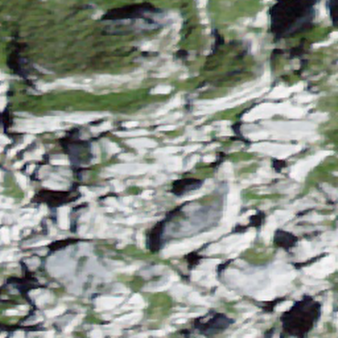
Label: bouldering_area